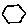
Label: hexagon